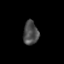
Tissue: skin
Cell type: Epithelial cells
Senescence score: 0.2623
Nuclear area (px): 352
Mean DAPI intensity: 75.784